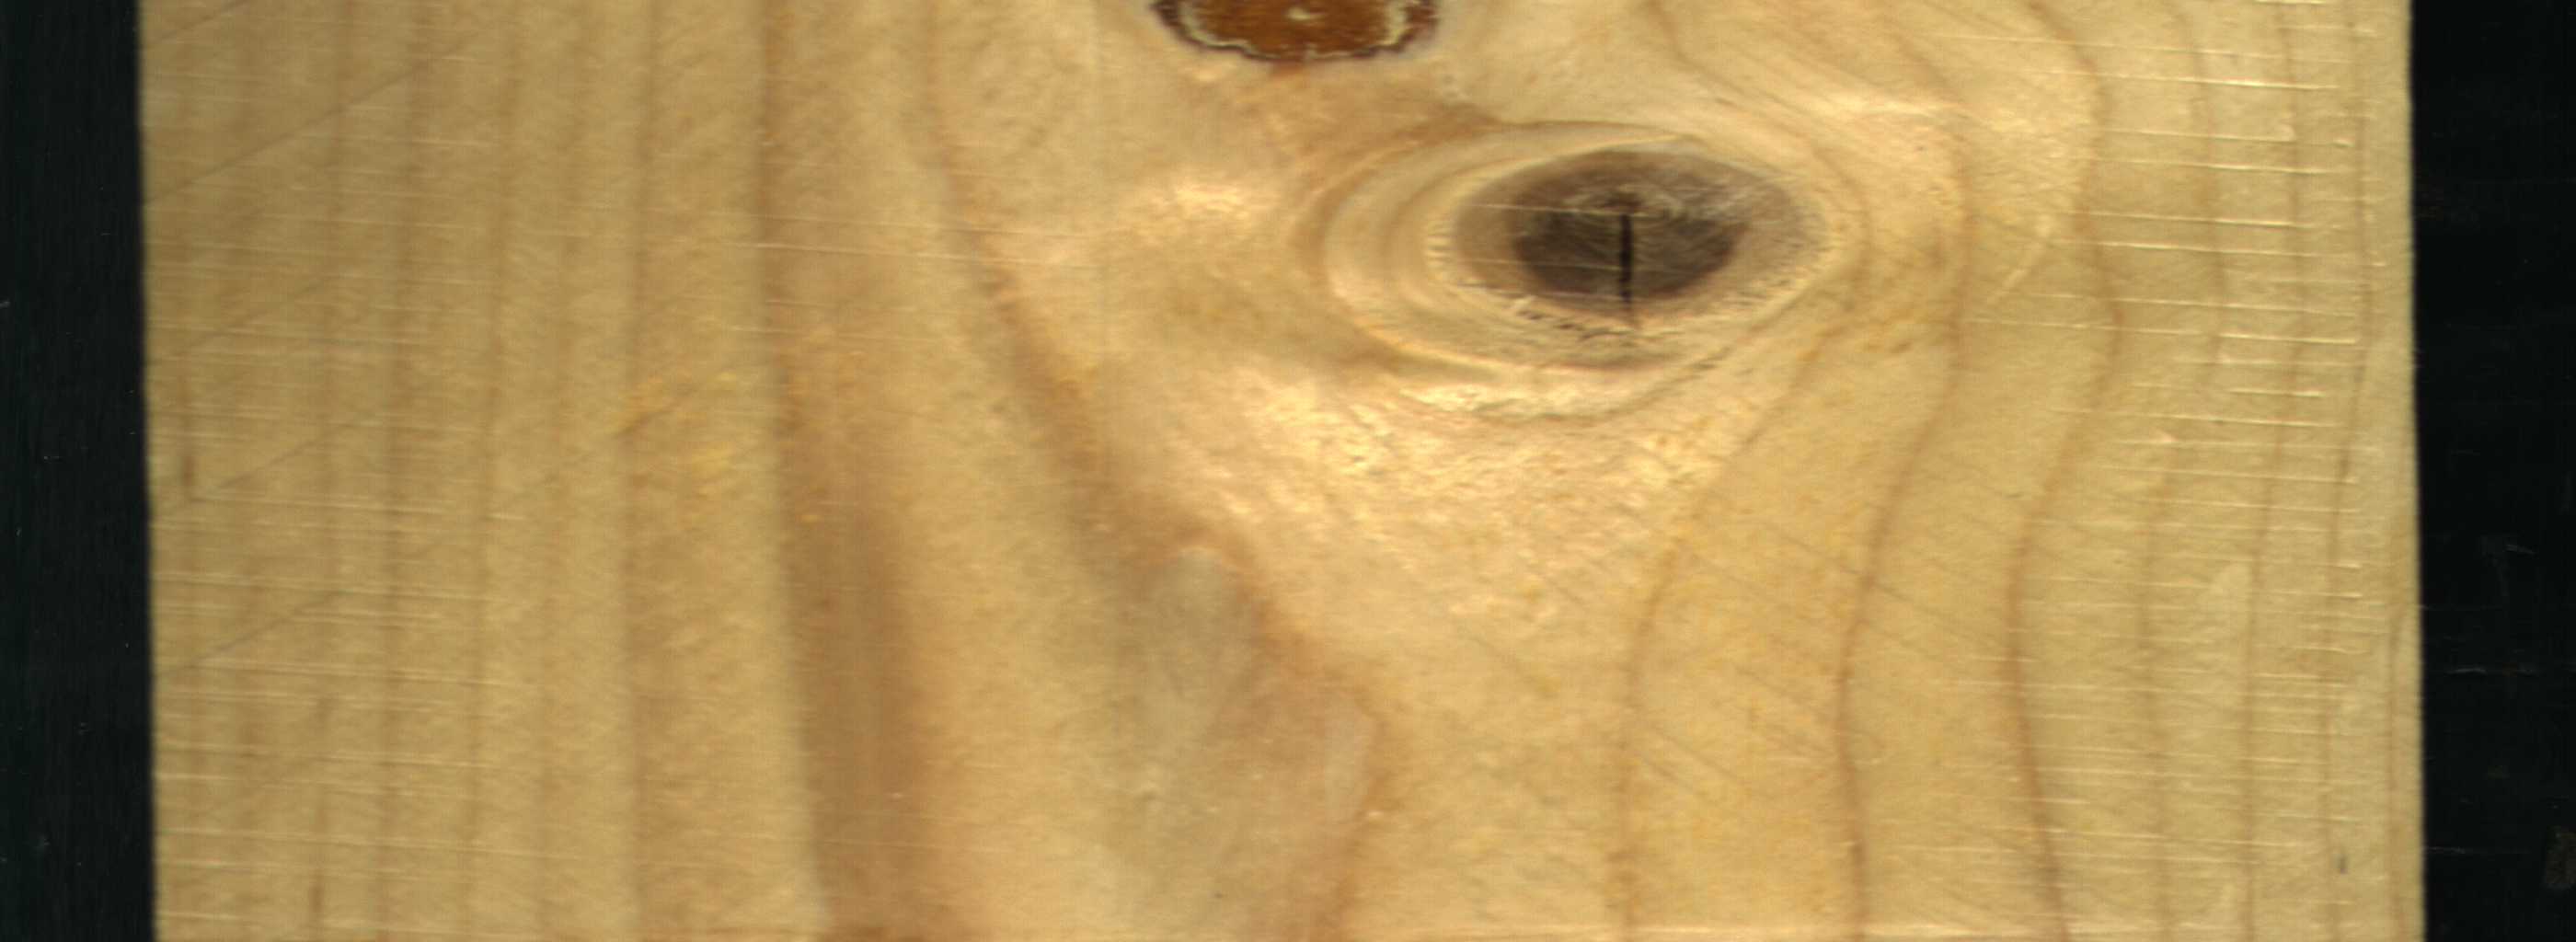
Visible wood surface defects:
resin
knot_with_crack